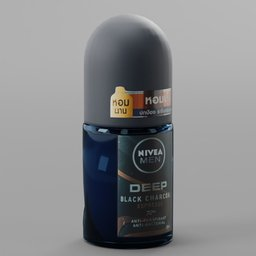
Label: tools